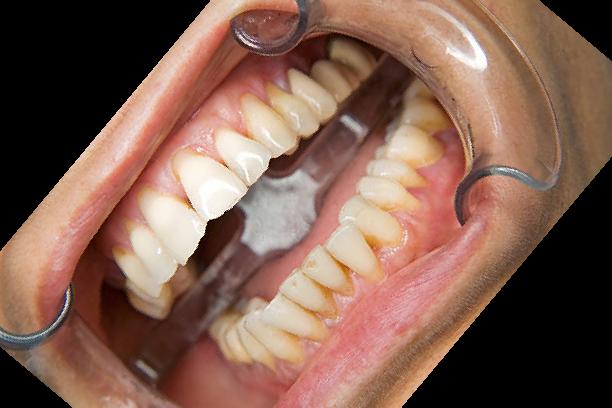
Condition: Calculus